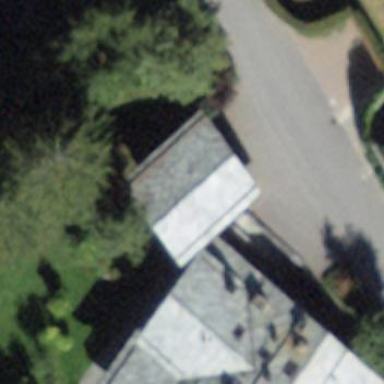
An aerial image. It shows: Garage building.